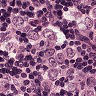
Metastatic tissue present: yes